Question: I am trying this <URL> with to store user and for login.
In my m file:
'''
....
....
#import "KeychainItemWrapper.m"
....
....
KeychainItemWrapper* keychain = [[KeychainItemWrapper alloc] initWithIdentifier:@"KeychainTest" accessGroup:nil];
[keychain setObject:kSecAttrAccessibleWhenUnlocked forKey:kSecAttrAccessible];
NSLog(@"%@, %@", [keychain objectForKey:kSecAttrAccount], [keychain objectForKey:kSecValueData]);
[keychain setObject:@"example@email.com" forKey:kSecAttrAccount];
[keychain setObject:@"MySuperSecretPassword" forKey:kSecValueData];
NSLog(@"%@, %@", [keychain objectForKey:kSecAttrAccount], [keychain objectForKey:kSecValueData]);
'''
but I am getting the following errors:
'''
Implicit conversion of C pointer type 'CFTypeRef' (aka 'const void *') to Objective-C pointer type 'id' requires a bridged cast
'''

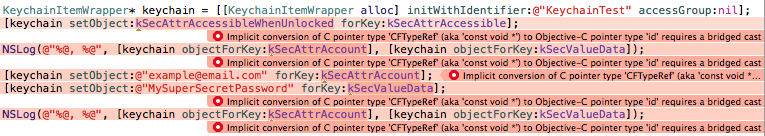
Answer: I already answered this in your other post.
<URL>
I'll repost it here:
This happens because you are probably using "ARC". Are you? If so, you can set a flag to ignore ARC for that specific file. Select your project, Select your target, select Build Phases and expand the "Compile Sources" drop down. Look for KeychainItemWrapper (or whatever you call your keychain file) and set this flag. -fno-objc-arc